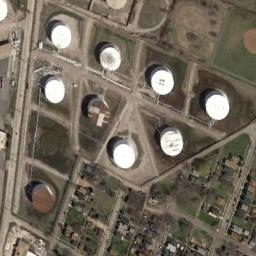
Label: storage tanks